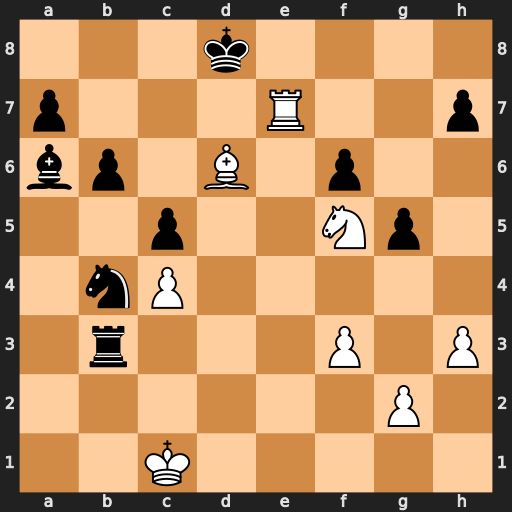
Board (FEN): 3k4/p3R2p/bp1B1p2/2p2Np1/1nP5/1r3P1P/6P1/2K5
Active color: w
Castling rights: -
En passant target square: -
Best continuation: Bc7+ Kc8 Nd6#